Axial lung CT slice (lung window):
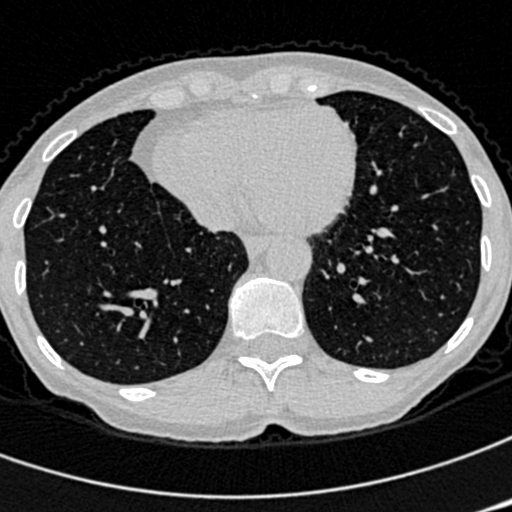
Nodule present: no